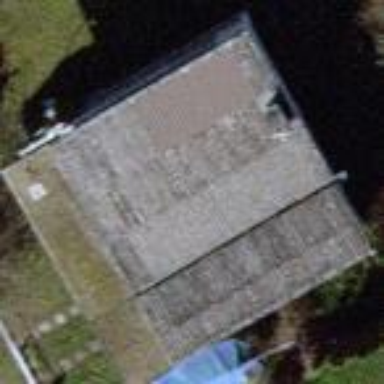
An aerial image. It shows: Bungalow.